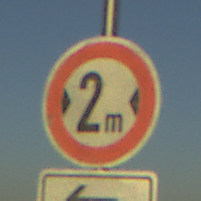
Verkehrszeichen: TatsaechlicheBreite2
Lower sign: RichtungsangabeDurchPfeile2
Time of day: SunriseSunset
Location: Outdoor (Nature)
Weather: Clear
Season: NotSpecified
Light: Natural